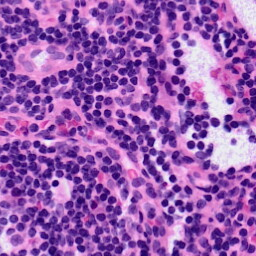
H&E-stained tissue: LymphNode